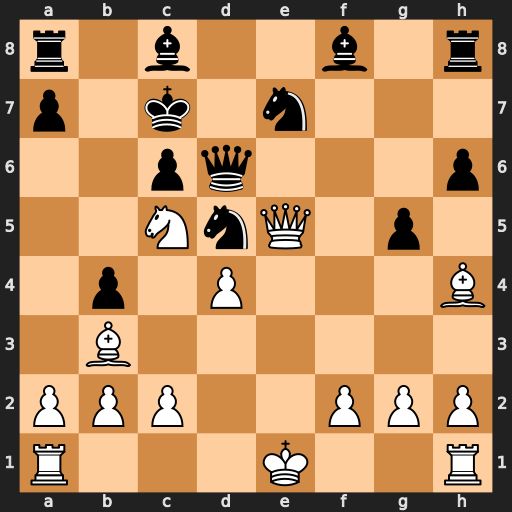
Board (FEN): r1b2b1r/p1k1n3/2pq3p/2NnQ1p1/1p1P3B/1B6/PPP2PPP/R3K2R
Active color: w
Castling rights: KQ
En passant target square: -
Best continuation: Qxh8 Ng6 Qh7+ Qe7+ Qxe7+